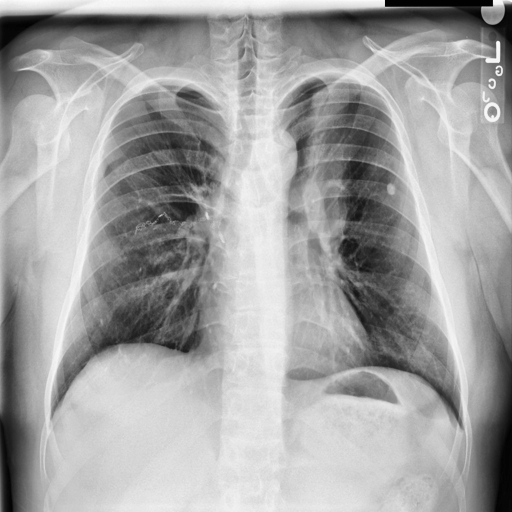
Finding: NORMAL